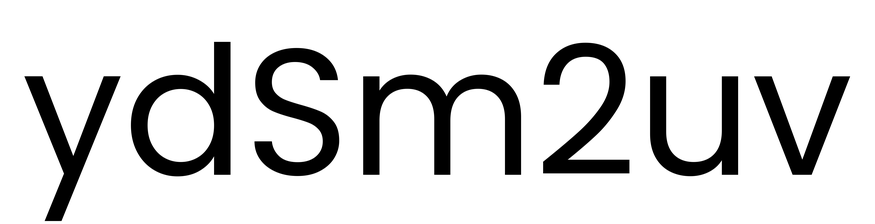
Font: Poppins-Regular